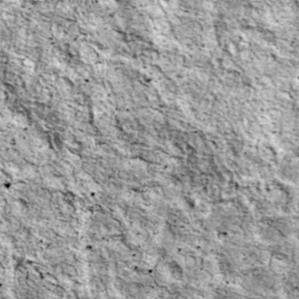
Label: non_frost